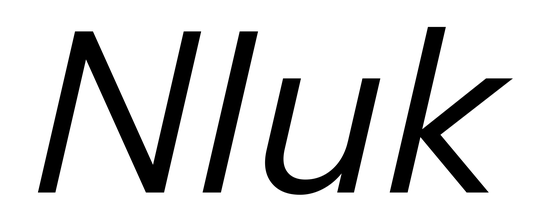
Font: InstrumentSans-Italic_Italic